Interaction volume radius: 5 \u00c5
Interaction volume height: 15 \u00c5
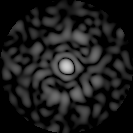
Disorder parameter: 0.8734